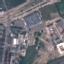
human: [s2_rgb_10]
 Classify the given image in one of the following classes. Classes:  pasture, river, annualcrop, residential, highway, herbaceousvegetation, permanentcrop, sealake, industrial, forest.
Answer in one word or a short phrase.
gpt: Industrial